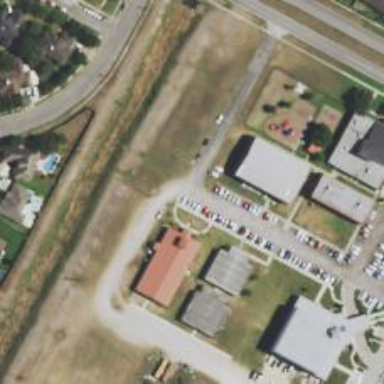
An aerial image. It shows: Driveway leading to service road.